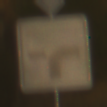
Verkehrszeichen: VerlaufVorfahrtsstrasse9
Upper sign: Vorfahrtsstrasse
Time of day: SunriseSunset
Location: Outdoor (Nature)
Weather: PartlyCloudy
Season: NotSpecified
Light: Natural